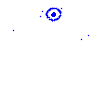
Particle: electron